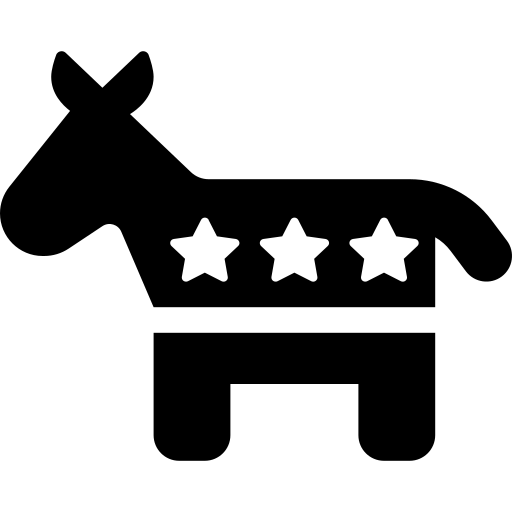
Tags: icon, FontAwesome, fa-icon, solid, democrat